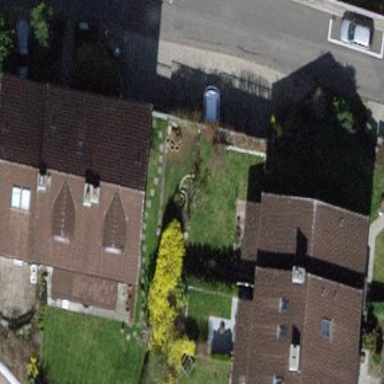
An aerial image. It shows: Group of garages.